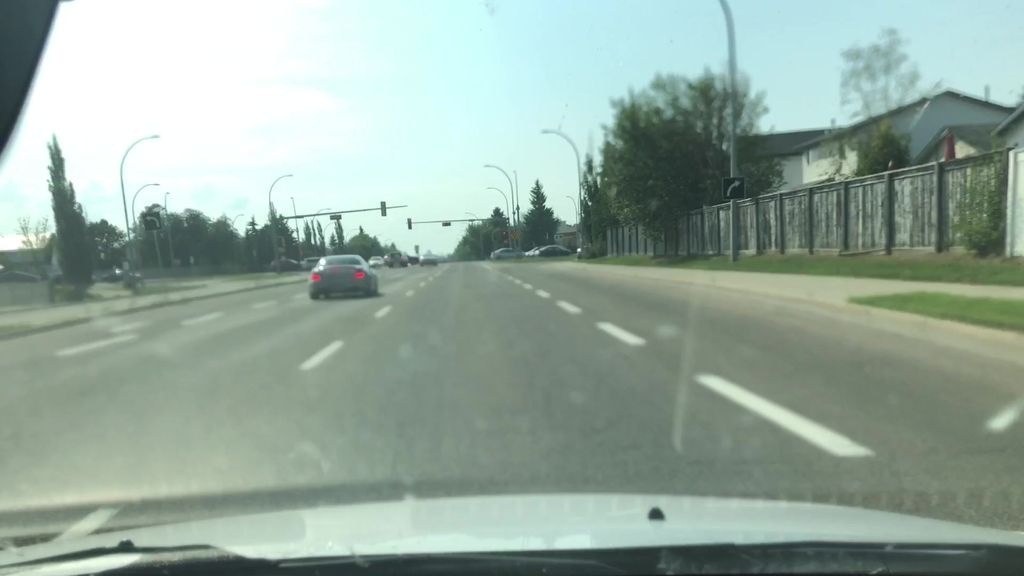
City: edmonton